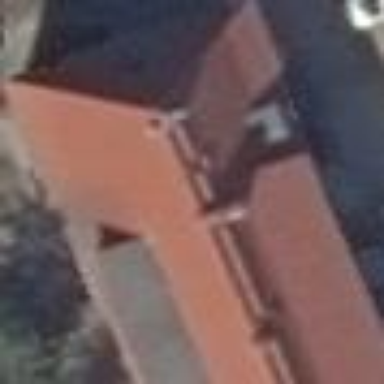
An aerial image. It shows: Hipped roof apartment building.